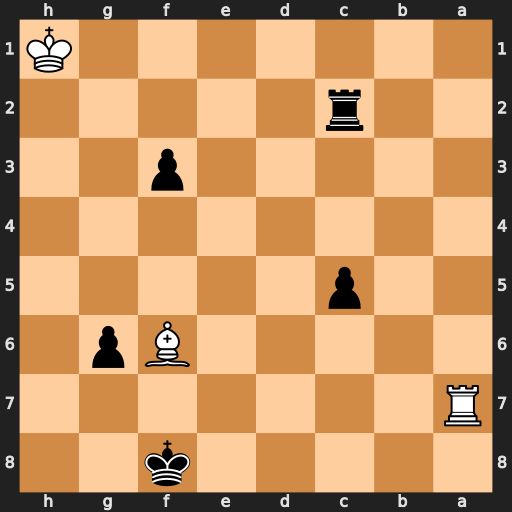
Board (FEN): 5k2/R7/5Bp1/2p5/8/5p2/2r5/7K
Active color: b
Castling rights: -
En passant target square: -
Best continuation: Rc1+ Kh2 f2